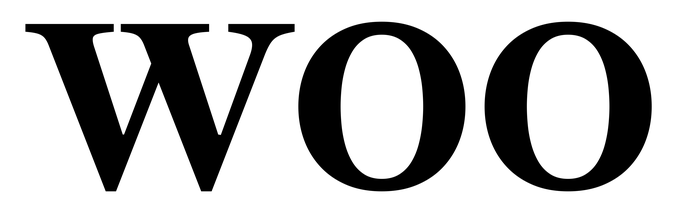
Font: LibreCaslonText_Bold